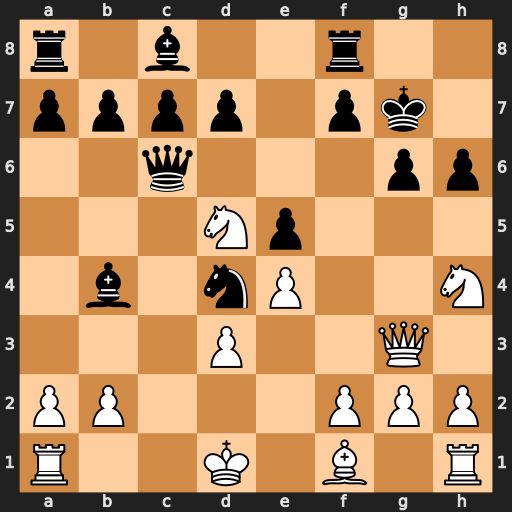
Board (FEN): r1b2r2/pppp1pk1/2q3pp/3Np3/1b1nP2N/3P2Q1/PP3PPP/R2K1B1R
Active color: w
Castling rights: -
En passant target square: -
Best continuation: Qxe5+ f6 Qxd4